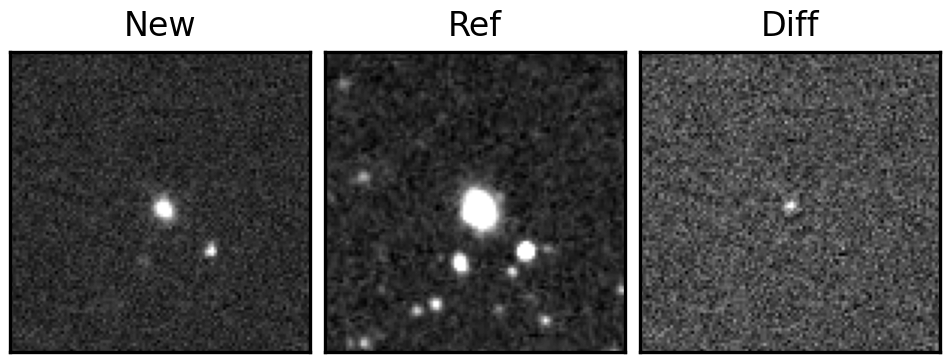
Label: real